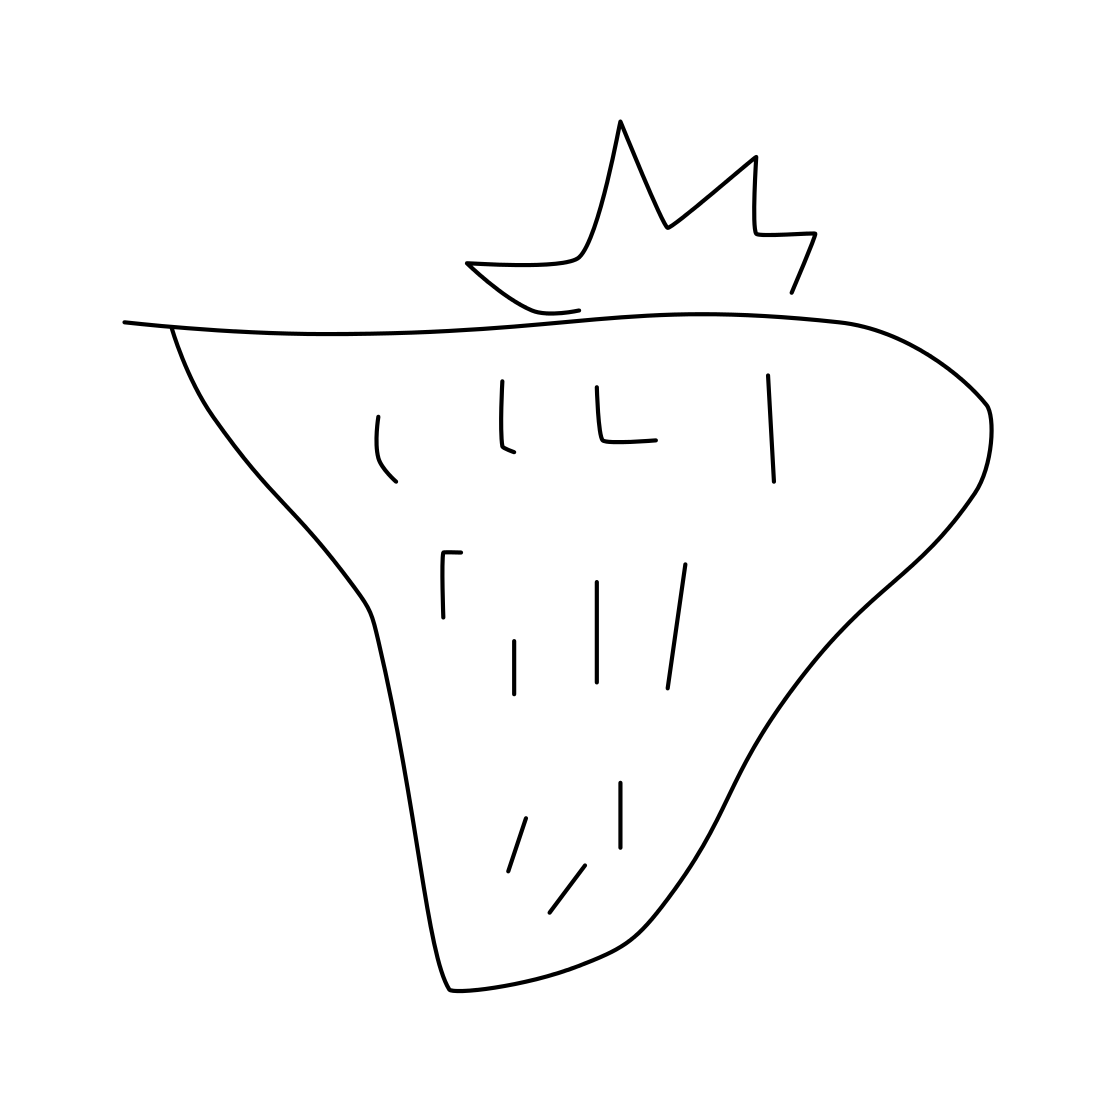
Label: strawberry